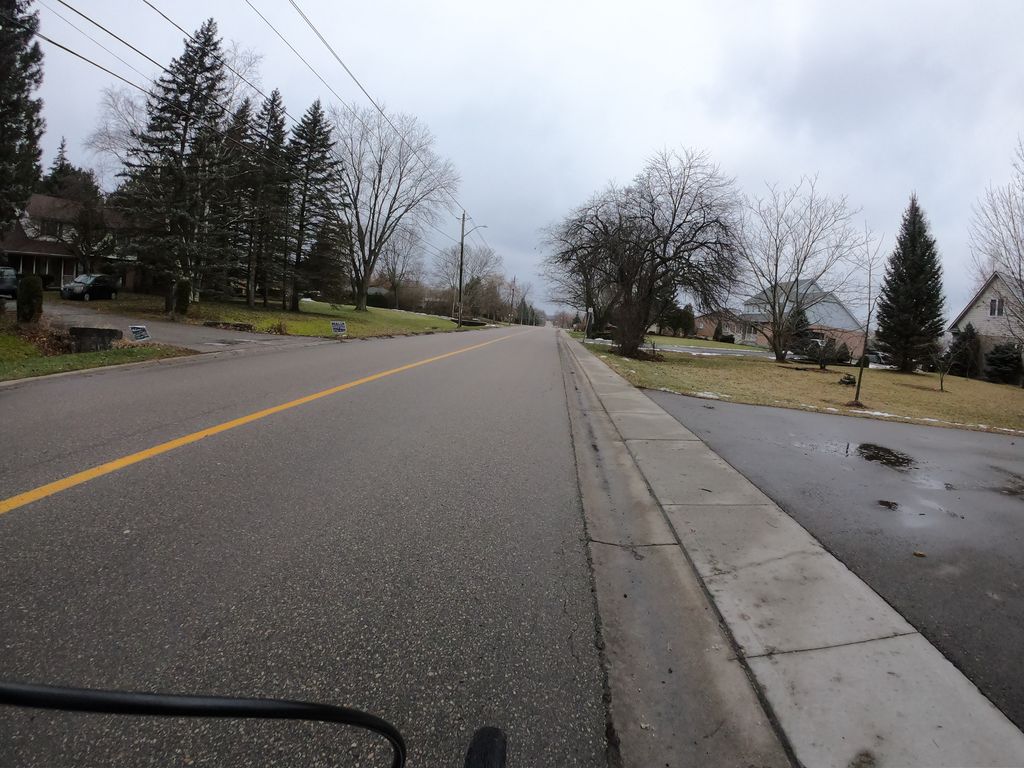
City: kitchener-waterloo